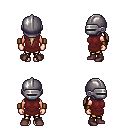
a pixel art fantasy rpg character, female body template, human, light skin, maroon tunic, gold greaves, white blonde ponytail hairstyle, metal helm, leather bracers, maroon shoes, four views (front, back, left, right), 2x2 character sprite sheet, small pixel art, hard edges, no anti-aliasing